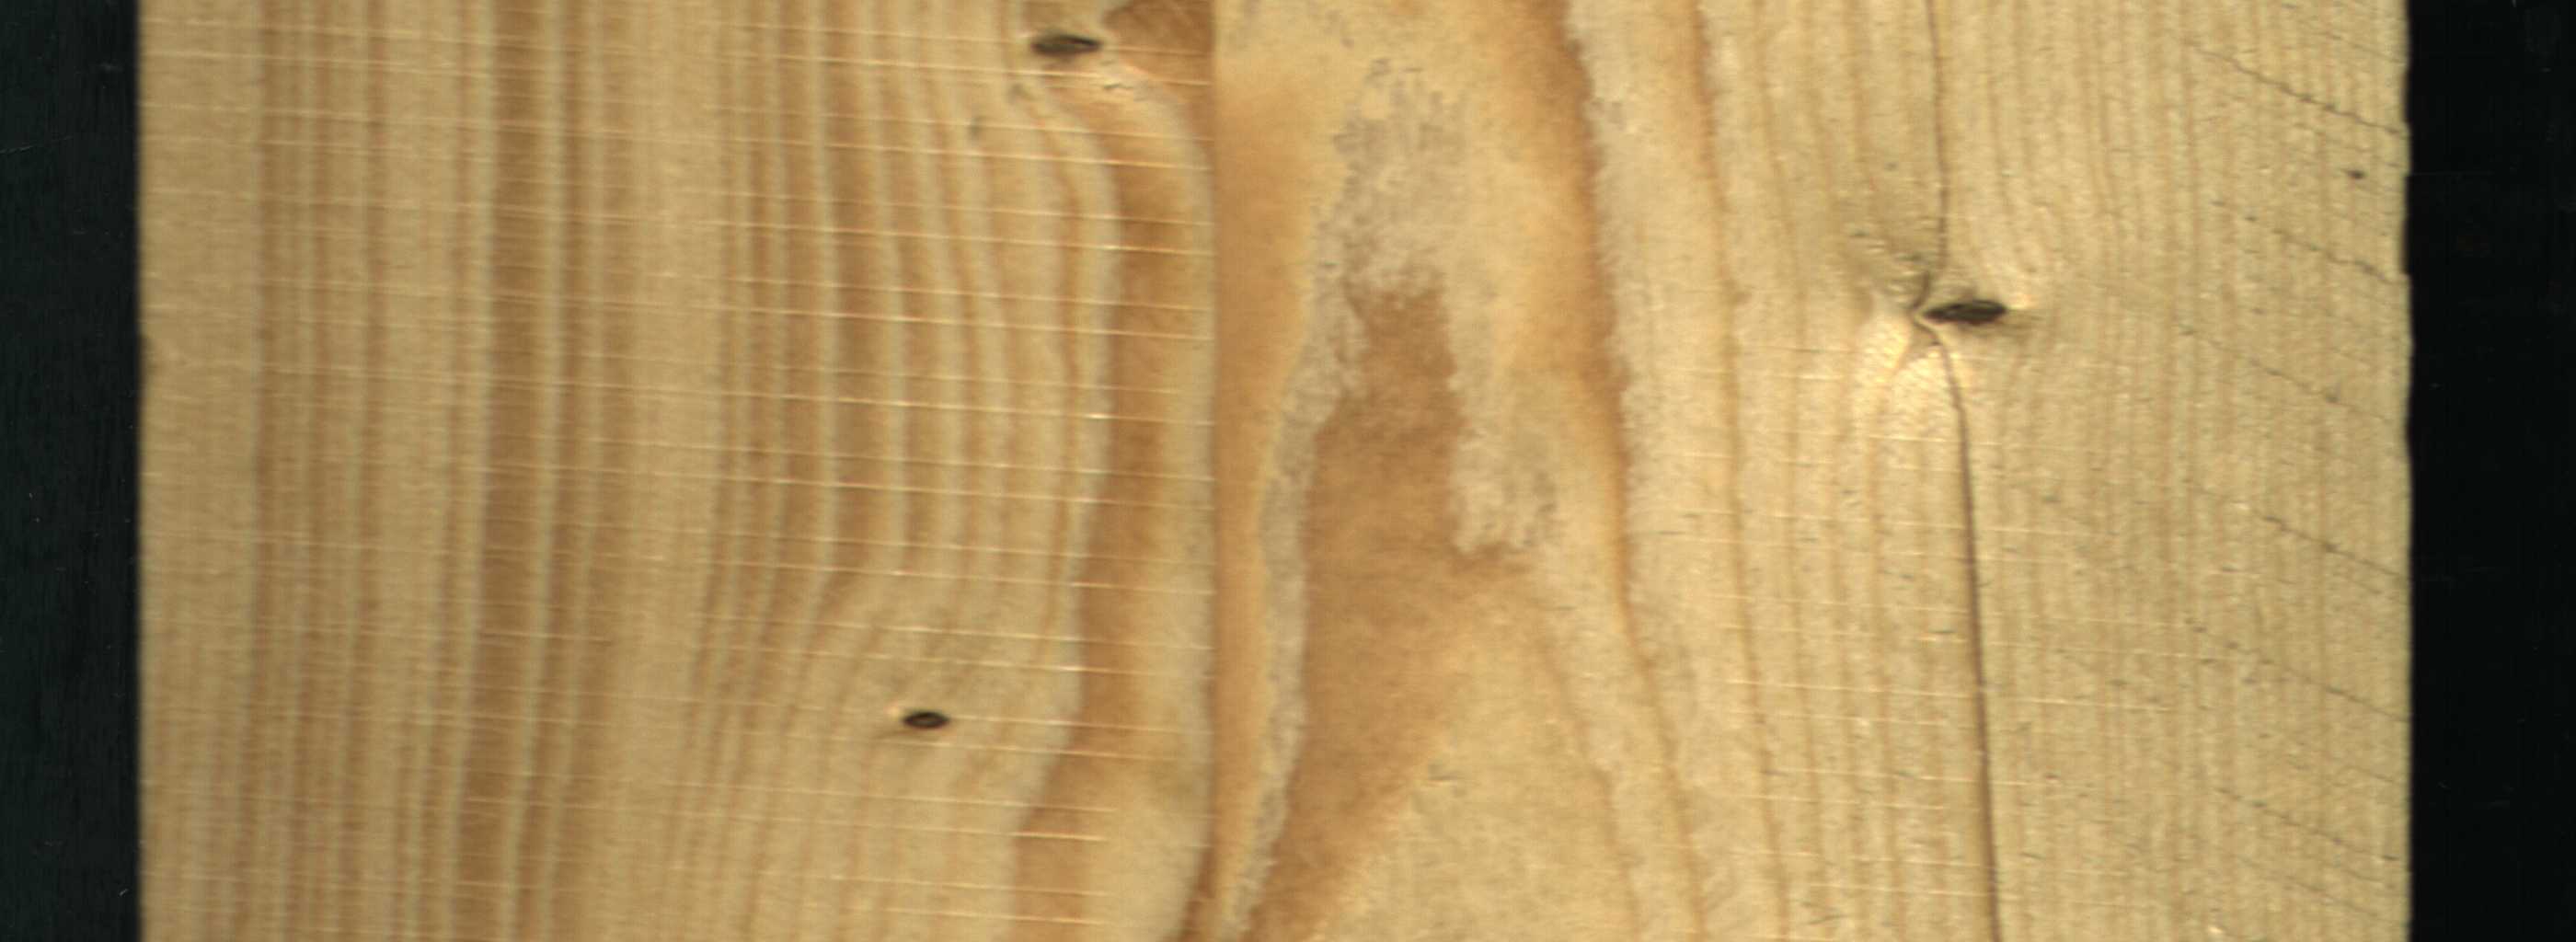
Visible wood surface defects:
Crack
Dead_Knot
Live_Knot
Live_Knot